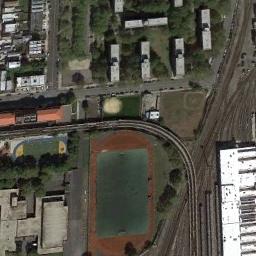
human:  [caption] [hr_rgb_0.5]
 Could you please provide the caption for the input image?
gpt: There are lots of buildings beside the ground track field .

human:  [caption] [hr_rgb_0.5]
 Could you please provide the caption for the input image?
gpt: The green space next to the track is shabby .

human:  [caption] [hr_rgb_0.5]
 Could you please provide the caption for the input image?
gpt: Track and field are next to residential areas and roads, Surrounded by many vegetation .

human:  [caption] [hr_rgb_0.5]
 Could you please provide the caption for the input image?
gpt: The ground track field is surrounded by some buildings and roads and some other sports areas are next to the ground track field .

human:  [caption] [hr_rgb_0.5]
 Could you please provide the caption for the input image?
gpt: There are some white buildings around the ground track field with a red track .